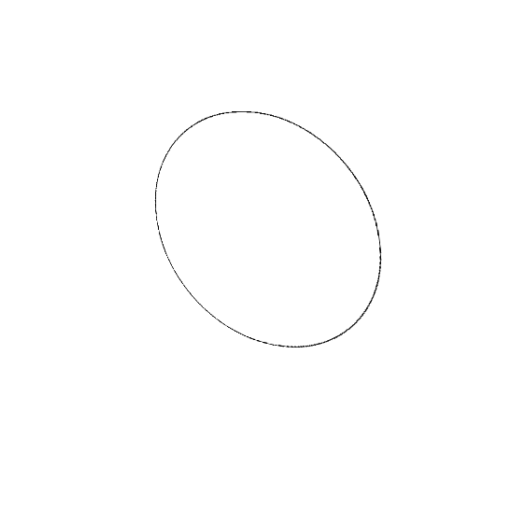
Crossing number: 0